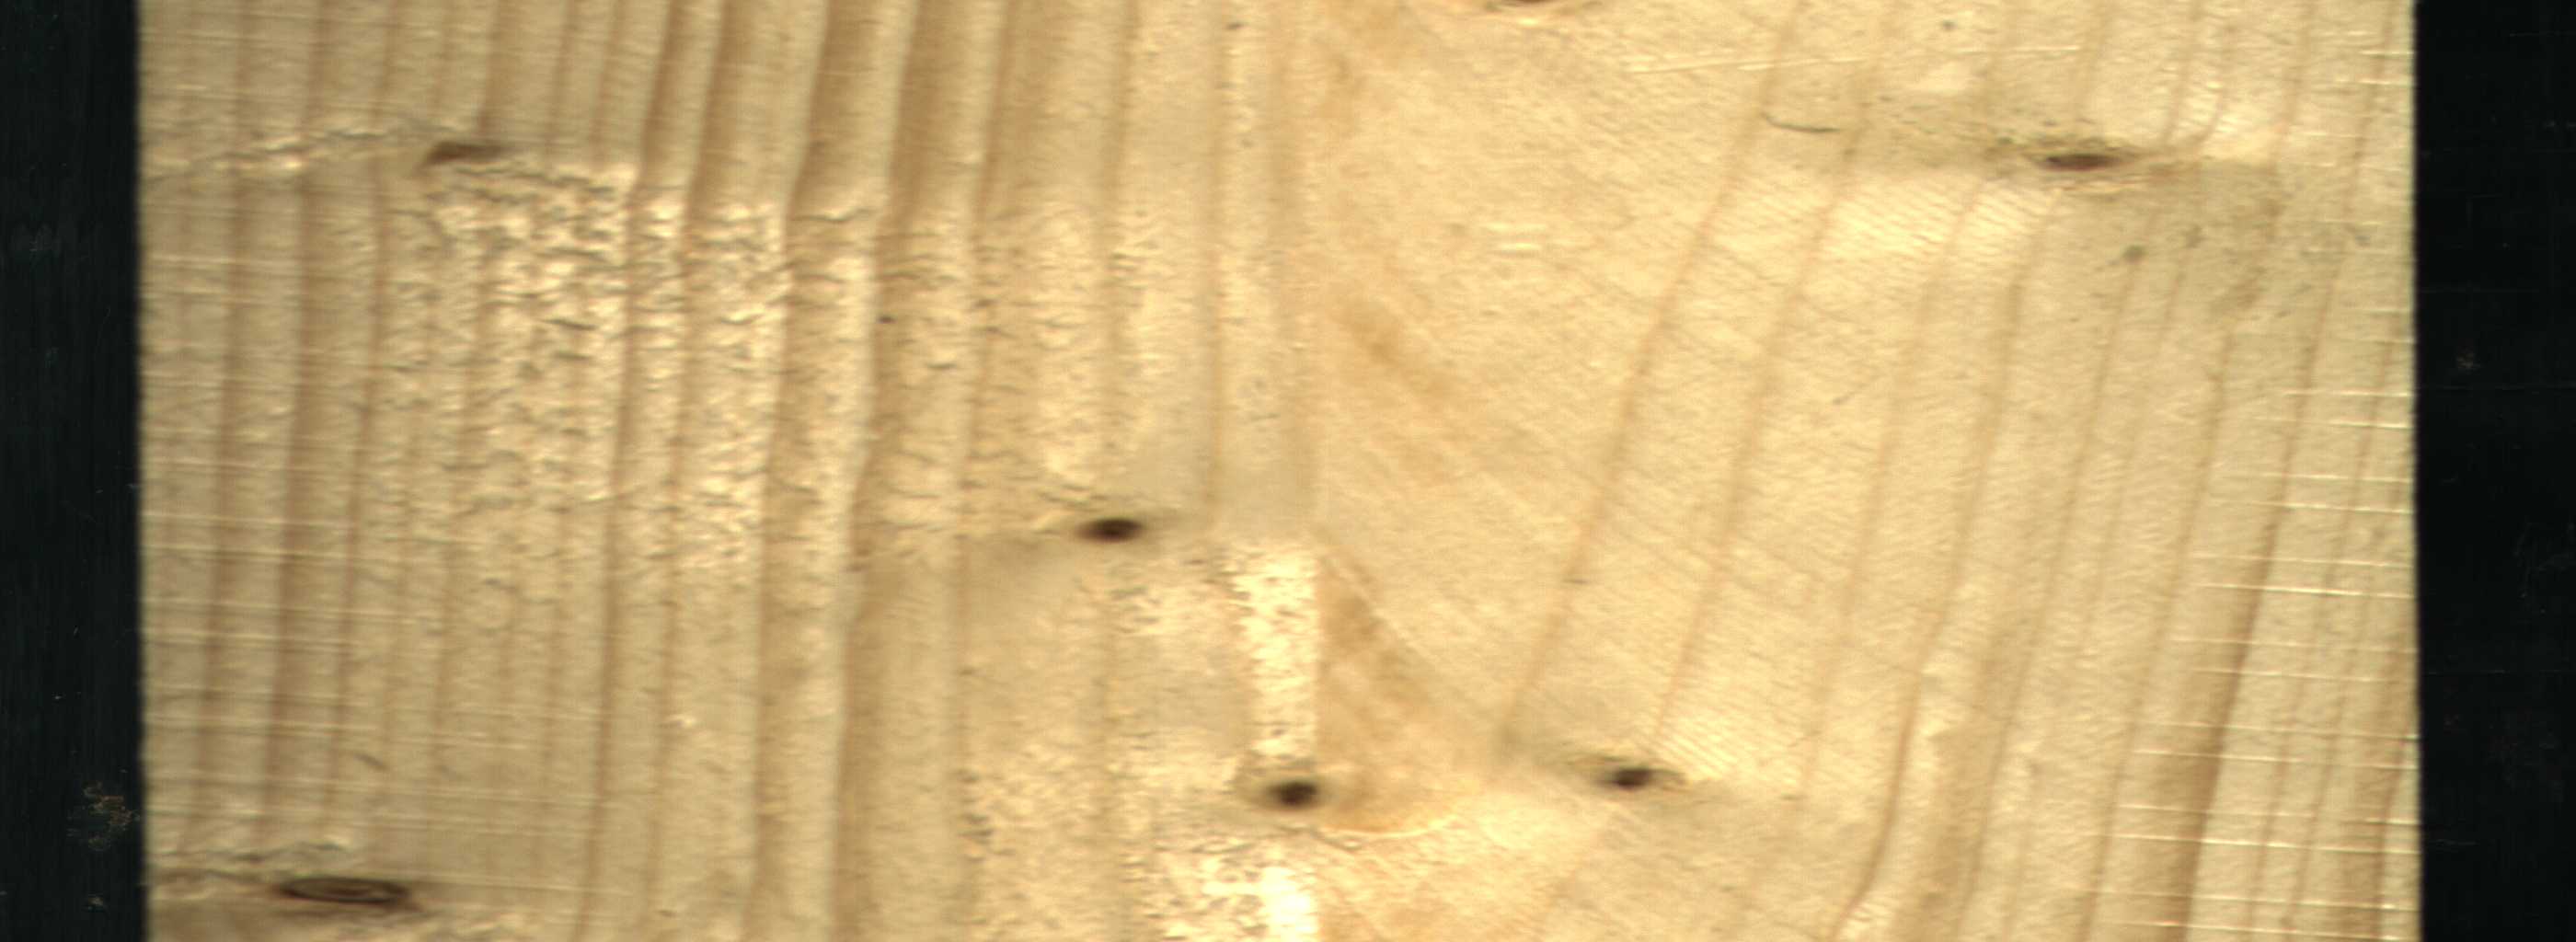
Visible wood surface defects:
Live_Knot
Live_Knot
Live_Knot
Live_Knot
Live_Knot